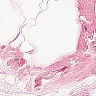
Metastatic tissue present: no